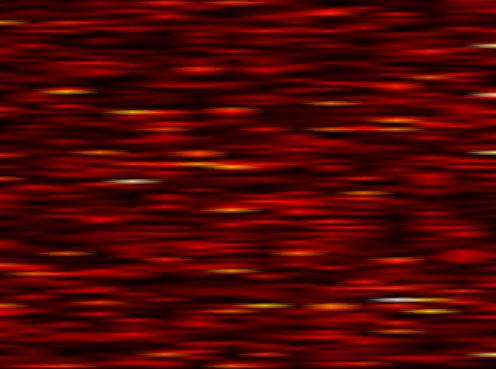
Label: UFMC